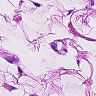
Metastatic tissue present: no